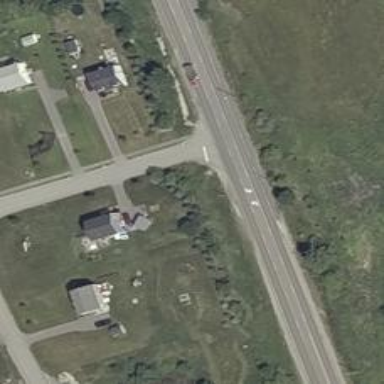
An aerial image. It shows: Secondary road with asphalt surface.